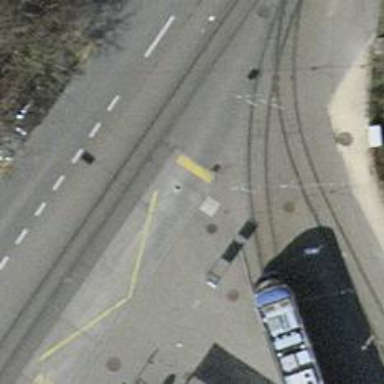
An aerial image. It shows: Platform at public transport location with shelter.